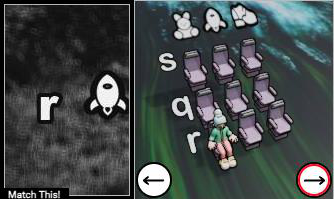
Task: seats
Answer: no